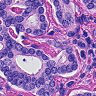
Metastatic tissue present: yes